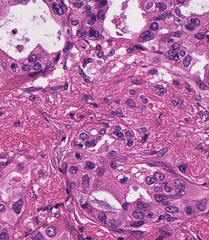
Tumor epithelial tissue: yes
Tumor-associated stroma tissue: yes
Normal tissue: no